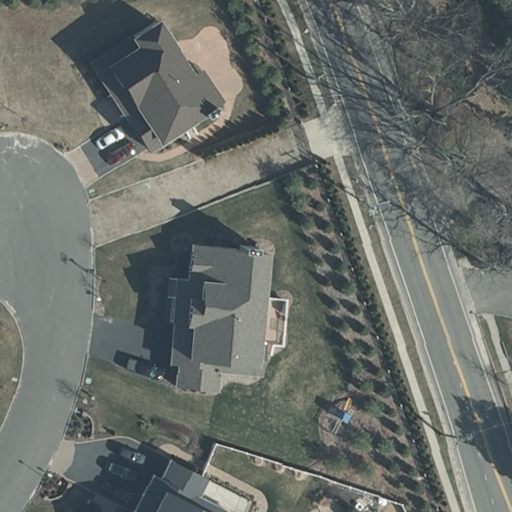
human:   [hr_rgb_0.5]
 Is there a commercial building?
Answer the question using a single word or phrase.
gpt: no

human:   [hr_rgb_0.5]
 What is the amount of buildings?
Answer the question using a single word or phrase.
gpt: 3

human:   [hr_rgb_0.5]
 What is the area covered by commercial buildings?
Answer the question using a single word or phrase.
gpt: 0m2

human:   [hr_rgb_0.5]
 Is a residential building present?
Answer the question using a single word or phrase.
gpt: yes

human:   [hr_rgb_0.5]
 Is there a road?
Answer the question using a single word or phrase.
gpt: yes

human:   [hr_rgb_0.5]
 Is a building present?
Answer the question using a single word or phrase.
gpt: yes

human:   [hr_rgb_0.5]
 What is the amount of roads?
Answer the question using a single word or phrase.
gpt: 2

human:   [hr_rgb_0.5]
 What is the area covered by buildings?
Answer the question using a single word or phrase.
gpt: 1158m2

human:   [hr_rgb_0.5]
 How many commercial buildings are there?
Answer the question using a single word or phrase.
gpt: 0

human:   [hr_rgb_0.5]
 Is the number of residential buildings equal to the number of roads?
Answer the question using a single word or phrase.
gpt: no

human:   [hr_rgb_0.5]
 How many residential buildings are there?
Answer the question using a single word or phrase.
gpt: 3

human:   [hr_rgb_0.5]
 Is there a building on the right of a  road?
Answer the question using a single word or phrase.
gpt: yes

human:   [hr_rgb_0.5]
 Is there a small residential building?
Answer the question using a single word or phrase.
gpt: no

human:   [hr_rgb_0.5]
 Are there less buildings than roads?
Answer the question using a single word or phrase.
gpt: no

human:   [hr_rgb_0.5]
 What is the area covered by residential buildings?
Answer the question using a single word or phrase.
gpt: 1158m2

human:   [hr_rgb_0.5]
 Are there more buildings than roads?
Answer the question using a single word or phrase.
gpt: yes

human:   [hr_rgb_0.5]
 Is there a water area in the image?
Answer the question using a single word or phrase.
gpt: no

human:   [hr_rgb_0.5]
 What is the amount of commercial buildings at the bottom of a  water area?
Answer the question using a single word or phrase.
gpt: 0

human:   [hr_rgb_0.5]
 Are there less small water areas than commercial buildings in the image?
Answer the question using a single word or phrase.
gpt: no

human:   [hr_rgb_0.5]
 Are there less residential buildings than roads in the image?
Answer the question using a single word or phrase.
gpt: no

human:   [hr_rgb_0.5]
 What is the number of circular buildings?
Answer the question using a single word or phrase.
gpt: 0

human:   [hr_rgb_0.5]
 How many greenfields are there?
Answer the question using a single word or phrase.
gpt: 0

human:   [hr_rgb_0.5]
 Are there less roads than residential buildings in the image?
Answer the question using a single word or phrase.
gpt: yes

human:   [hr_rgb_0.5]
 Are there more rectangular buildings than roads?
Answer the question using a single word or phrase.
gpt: no

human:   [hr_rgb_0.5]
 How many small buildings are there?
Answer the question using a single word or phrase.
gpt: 0

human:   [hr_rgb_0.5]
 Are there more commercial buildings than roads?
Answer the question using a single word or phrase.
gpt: no

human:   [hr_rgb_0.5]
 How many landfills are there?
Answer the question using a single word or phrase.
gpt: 0

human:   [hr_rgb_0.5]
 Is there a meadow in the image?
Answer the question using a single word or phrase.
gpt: no

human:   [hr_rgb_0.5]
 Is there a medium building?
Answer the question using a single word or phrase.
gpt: yes

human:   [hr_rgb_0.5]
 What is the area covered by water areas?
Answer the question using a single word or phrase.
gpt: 0m2

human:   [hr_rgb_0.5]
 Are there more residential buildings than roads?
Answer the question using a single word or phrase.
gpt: yes

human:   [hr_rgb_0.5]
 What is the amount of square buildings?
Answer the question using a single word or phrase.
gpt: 0

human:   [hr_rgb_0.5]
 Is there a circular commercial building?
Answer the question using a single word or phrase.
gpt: no

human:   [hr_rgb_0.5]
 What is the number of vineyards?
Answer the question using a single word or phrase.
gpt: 0

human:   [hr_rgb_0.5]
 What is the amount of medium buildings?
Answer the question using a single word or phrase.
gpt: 3

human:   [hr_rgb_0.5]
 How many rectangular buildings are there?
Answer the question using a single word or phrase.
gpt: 1

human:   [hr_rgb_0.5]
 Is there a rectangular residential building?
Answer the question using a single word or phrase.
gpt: yes

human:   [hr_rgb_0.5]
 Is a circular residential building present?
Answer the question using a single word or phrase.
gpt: no

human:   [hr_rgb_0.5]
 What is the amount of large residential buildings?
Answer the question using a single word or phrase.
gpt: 0

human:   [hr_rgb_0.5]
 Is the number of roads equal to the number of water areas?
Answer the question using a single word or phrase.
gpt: no

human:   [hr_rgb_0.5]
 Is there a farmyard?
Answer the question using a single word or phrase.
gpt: no

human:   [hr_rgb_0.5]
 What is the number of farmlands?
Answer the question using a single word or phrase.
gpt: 0

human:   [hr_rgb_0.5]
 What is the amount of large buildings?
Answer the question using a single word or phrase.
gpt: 0

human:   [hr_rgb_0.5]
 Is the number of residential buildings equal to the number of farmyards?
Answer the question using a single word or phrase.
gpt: no

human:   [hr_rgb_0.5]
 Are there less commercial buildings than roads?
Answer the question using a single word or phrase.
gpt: yes

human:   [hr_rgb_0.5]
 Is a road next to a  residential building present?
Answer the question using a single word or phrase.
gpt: yes

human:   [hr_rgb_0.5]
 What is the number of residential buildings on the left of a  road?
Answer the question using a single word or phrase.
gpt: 3

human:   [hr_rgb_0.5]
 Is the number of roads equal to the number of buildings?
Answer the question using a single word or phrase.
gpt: no

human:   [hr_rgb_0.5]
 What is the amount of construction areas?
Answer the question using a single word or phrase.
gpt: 0

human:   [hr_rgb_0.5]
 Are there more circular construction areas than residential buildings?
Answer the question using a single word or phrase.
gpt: no

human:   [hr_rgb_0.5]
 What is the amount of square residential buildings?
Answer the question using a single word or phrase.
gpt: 0

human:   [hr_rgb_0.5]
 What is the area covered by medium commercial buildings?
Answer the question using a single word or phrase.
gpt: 0m2

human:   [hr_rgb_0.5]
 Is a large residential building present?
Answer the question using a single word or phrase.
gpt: no

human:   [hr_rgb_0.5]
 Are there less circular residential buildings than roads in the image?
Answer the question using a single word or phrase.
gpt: yes

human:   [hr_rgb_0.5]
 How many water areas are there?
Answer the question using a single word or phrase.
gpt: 0

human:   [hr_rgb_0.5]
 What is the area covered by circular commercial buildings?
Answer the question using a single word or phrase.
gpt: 0m2

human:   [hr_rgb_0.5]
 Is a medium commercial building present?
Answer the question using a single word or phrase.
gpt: no

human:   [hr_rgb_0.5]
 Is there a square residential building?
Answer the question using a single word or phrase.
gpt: no

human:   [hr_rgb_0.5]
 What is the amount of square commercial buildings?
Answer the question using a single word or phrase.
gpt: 0

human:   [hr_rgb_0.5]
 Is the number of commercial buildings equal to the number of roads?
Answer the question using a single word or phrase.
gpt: no

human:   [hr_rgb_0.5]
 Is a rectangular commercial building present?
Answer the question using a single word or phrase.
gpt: no

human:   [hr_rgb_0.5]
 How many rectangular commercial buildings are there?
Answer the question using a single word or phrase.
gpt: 0

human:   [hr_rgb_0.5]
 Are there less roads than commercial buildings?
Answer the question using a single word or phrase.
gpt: no

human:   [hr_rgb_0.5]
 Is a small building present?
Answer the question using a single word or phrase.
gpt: no